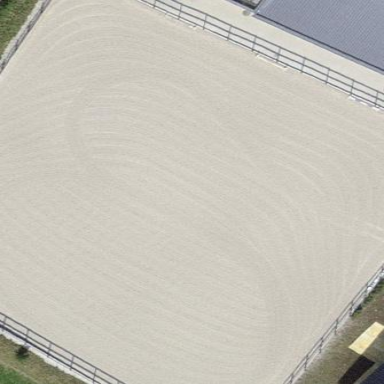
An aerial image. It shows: Area designated for horse riding.